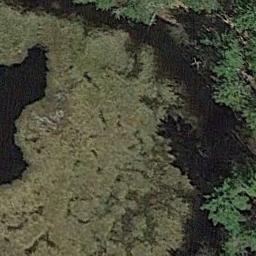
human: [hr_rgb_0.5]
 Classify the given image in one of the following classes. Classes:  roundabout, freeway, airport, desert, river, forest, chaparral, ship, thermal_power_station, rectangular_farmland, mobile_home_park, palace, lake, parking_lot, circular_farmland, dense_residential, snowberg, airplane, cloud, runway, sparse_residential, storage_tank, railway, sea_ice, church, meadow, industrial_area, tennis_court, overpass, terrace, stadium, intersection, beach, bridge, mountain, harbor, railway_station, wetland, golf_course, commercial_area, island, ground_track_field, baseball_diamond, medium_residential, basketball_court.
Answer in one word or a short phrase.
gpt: wetland